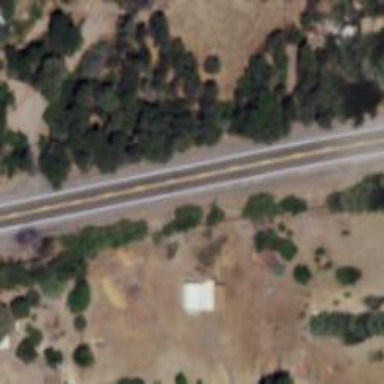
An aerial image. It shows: Abandoned road.